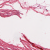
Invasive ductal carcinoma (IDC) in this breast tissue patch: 0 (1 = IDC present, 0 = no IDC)